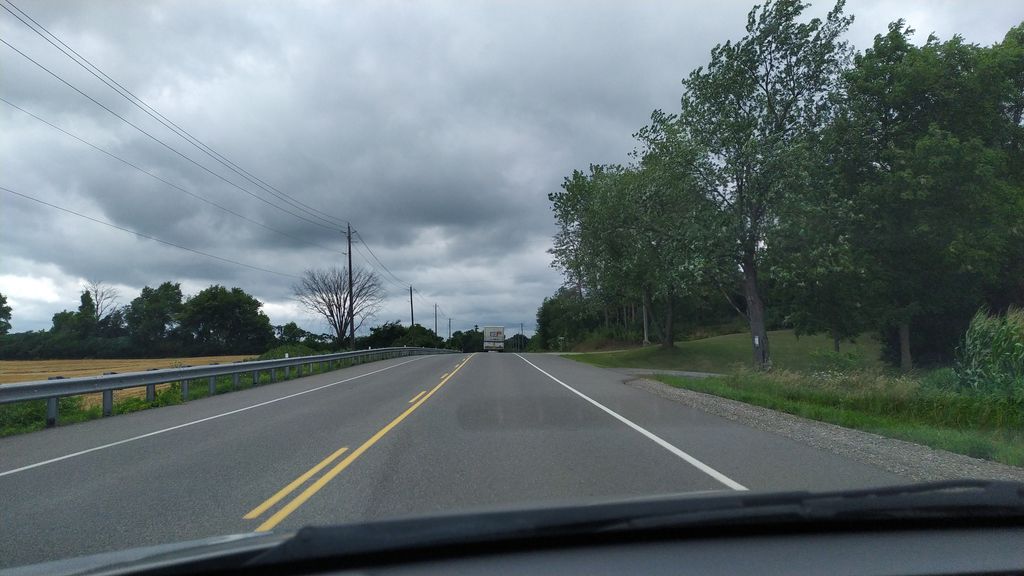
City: kitchener-waterloo